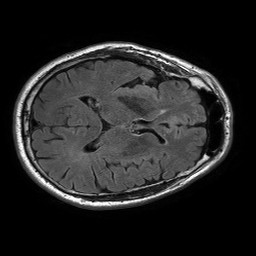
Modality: FLAIR
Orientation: axial
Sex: male
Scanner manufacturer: philips
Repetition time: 11 s
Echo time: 0.125 s